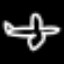
Label: airplane